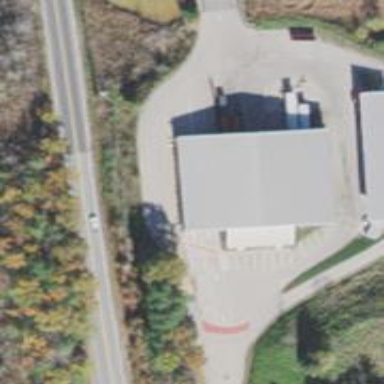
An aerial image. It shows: Weighbridge facility.